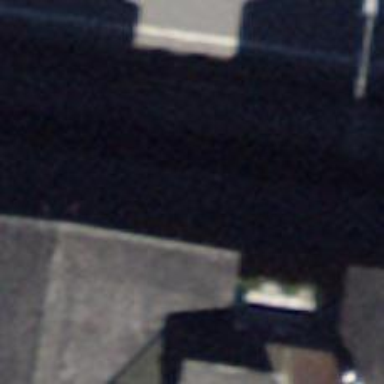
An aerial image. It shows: Bench for seating.